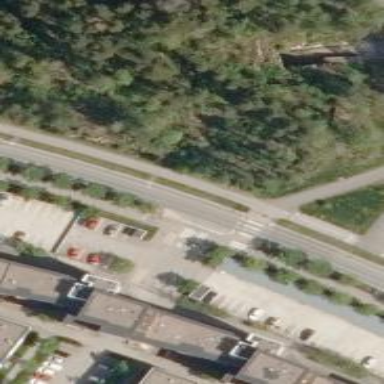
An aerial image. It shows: Crossing on asphalt cycleway.